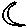
Label: moon